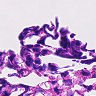
Metastatic tissue present: no